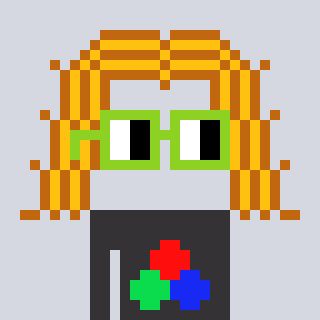
a pixel art character with square light green glasses, a hair-shaped head and a grayscale-colored body on a cool background